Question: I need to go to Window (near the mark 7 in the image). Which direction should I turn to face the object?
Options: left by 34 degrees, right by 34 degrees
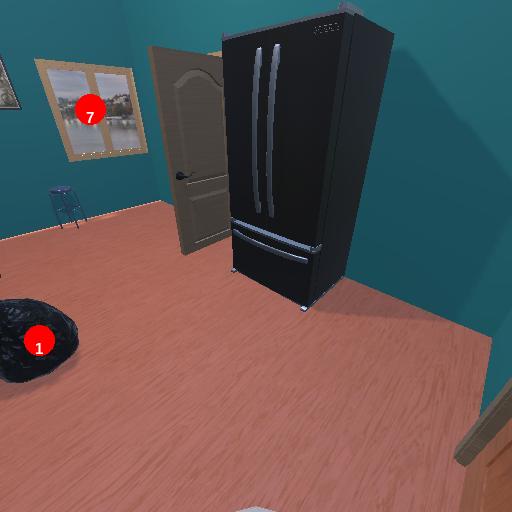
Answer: left by 34 degrees